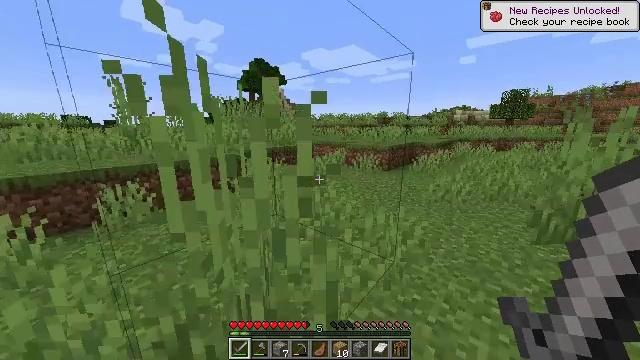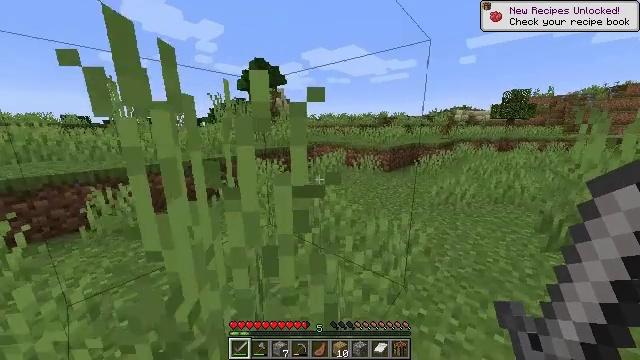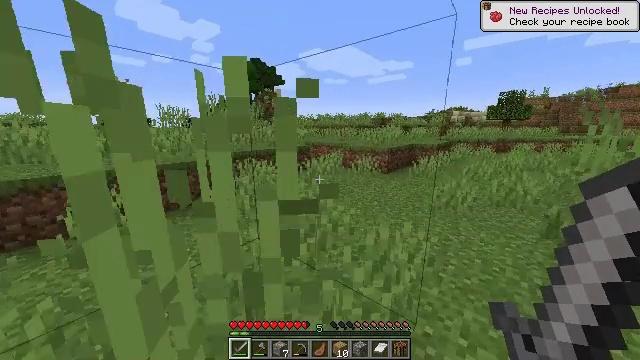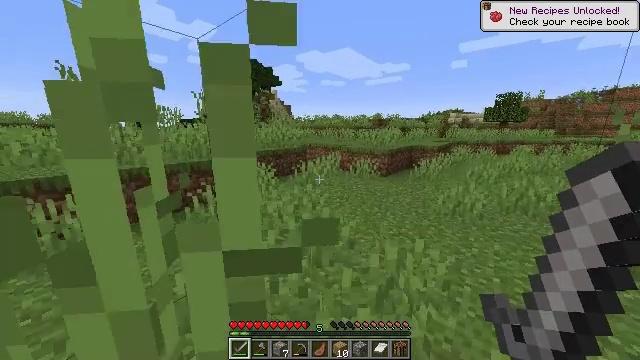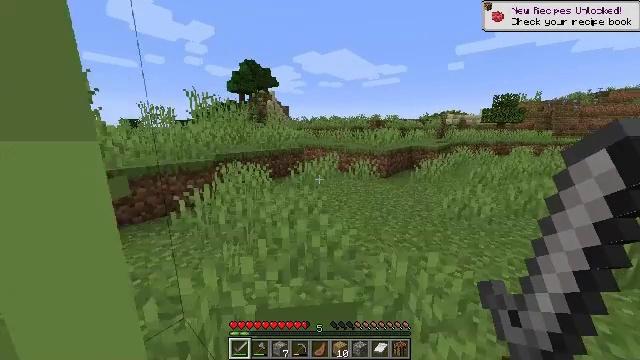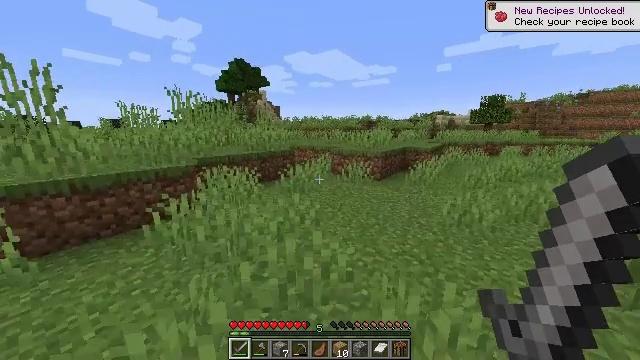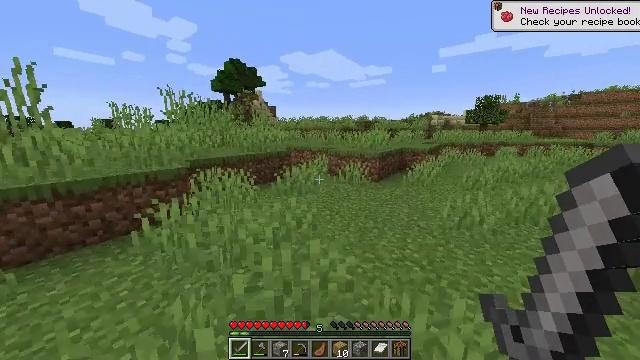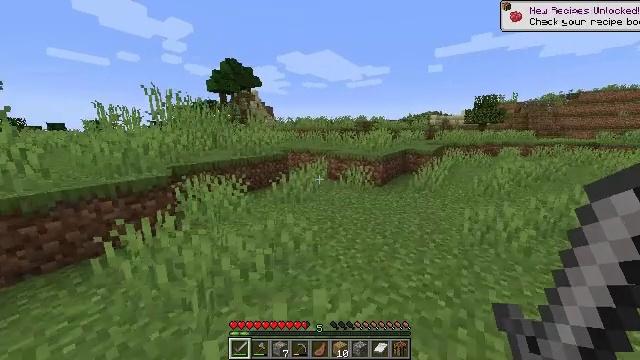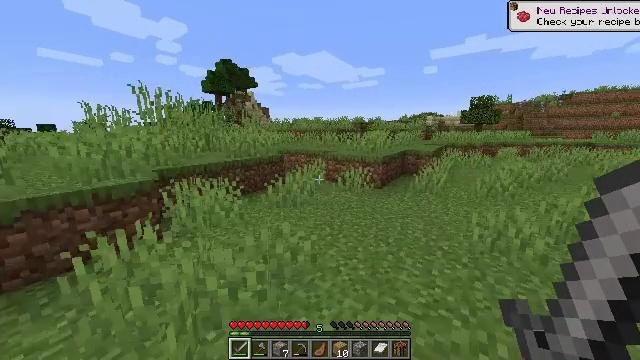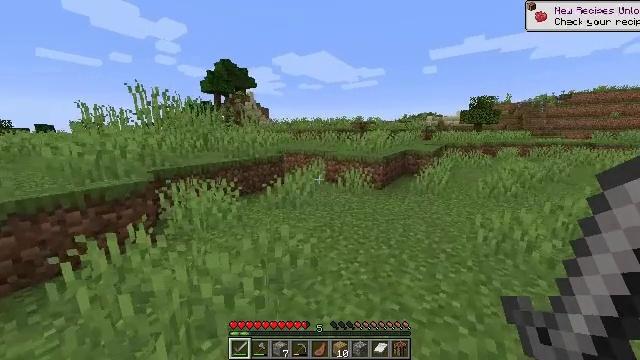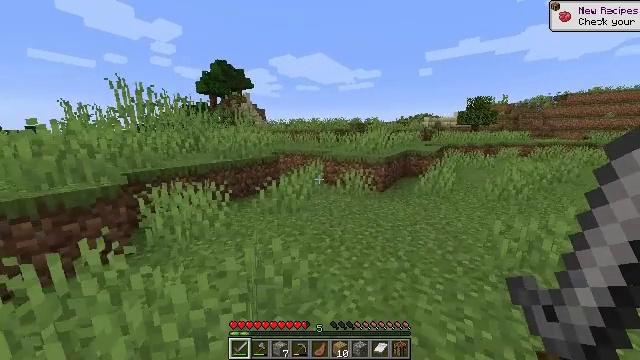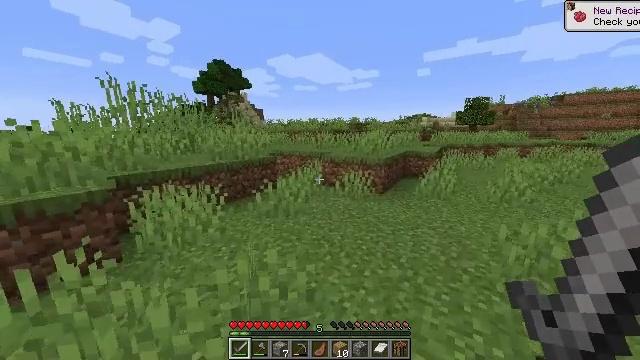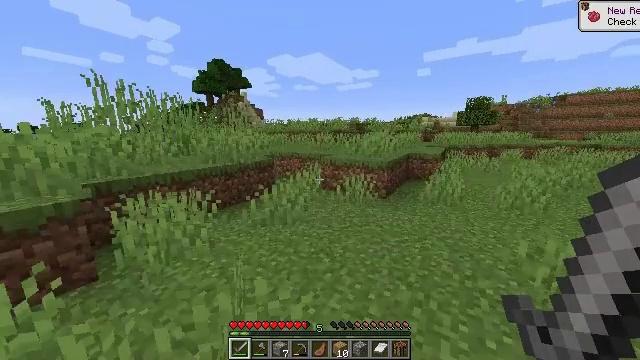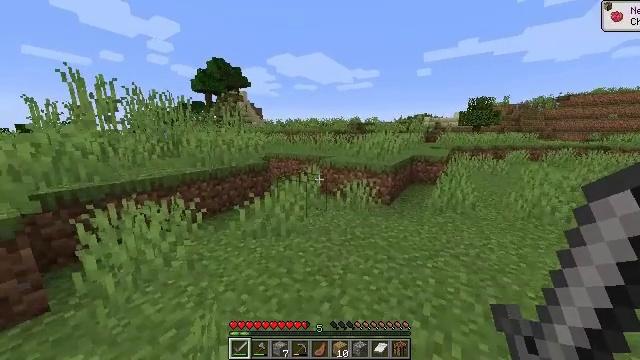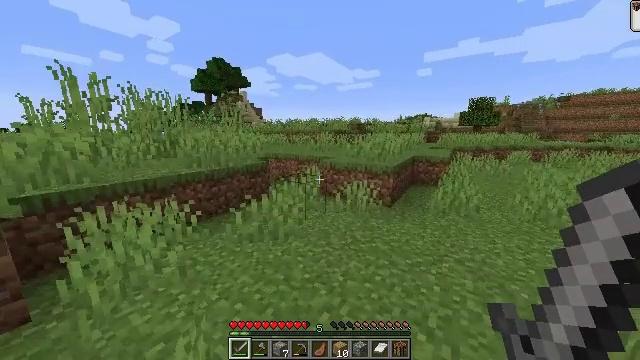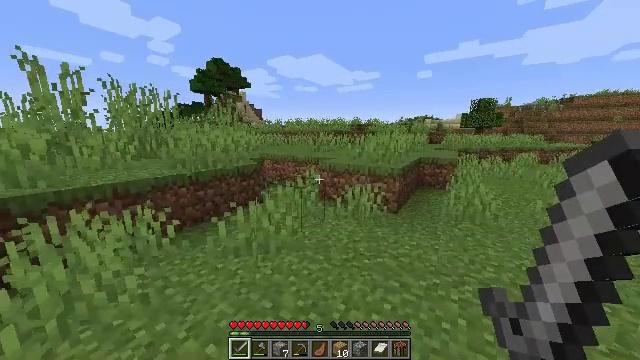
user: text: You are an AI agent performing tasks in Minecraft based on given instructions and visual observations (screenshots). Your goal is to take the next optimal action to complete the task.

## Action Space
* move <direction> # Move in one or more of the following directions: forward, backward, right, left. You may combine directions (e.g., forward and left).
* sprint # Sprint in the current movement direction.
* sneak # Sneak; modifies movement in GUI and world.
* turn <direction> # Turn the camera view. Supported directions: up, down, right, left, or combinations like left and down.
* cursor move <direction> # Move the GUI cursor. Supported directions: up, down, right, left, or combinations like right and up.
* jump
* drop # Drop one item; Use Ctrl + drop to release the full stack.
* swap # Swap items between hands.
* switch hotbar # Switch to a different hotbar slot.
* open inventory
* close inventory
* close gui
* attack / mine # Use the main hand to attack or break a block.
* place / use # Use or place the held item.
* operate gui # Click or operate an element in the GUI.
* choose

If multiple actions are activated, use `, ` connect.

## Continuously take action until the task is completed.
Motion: motion action
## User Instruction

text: Gather sugar cane for crafting.
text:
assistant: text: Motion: move forward, sprint
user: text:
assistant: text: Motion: move forward, sprint
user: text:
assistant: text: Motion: move forward, sprint
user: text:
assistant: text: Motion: move forward, sprint
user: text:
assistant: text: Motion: move forward, sprint, turn right
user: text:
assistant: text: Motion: move forward, sprint
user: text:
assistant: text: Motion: move forward, sprint
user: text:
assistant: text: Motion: move forward, sprint
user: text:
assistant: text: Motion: move forward, sprint
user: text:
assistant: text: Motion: move forward, sprint
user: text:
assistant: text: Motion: move forward, sprint
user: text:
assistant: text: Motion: move forward, sprint
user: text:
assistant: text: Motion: move forward, sprint
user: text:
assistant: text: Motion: move forward, sprint
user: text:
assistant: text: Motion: move forward, sprint
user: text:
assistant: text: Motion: move forward, sprint
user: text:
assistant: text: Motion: move forward, sprint
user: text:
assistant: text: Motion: move forward, sprint
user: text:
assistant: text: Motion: move forward, sprint
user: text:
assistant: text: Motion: move forward, sprint
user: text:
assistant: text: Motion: move forward, sprint
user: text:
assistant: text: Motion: move forward, sprint
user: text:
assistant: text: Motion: move forward, sprint
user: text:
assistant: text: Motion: move forward, sprint
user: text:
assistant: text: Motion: move forward, sprint
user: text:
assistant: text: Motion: move forward, sprint
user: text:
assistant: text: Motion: move forward, sprint
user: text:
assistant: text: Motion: move forward, sprint
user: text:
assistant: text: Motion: move forward, sprint
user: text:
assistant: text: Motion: move forward, sprint